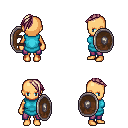
a pixel art fantasy rpg character, female body template, human, tanned skin, teal tunic, magenta pants, white blonde long mohawk hairstyle, shield, four views (front, back, left, right), 2x2 character sprite sheet, small pixel art, hard edges, no anti-aliasing